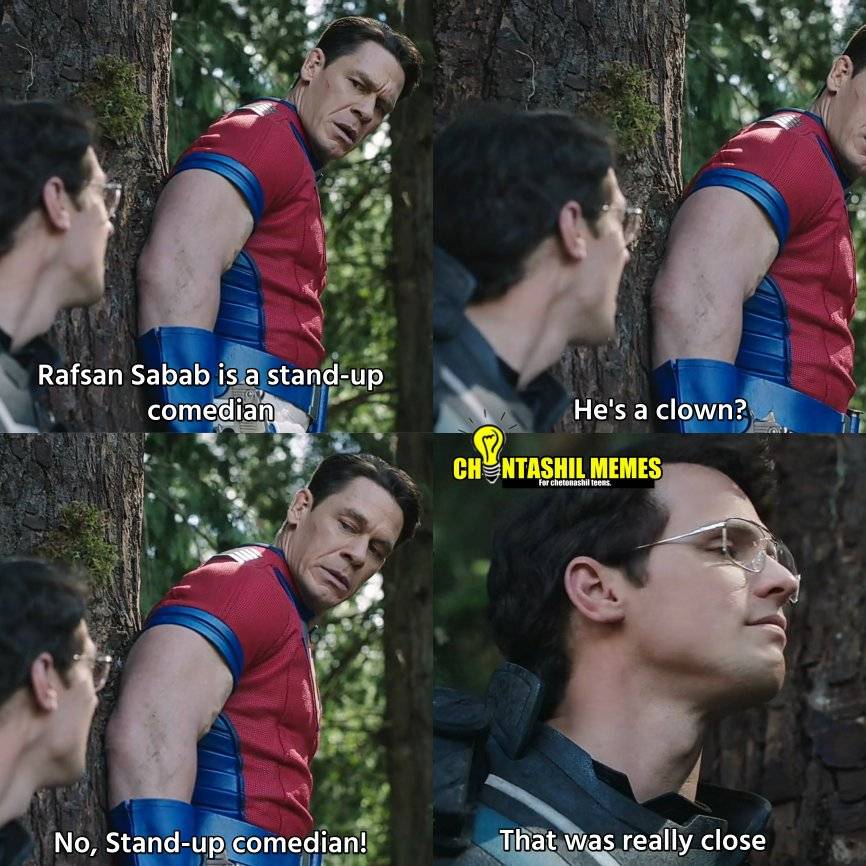
Caption: Rafsan Sabab is a stand up comedian     He's a clown?    No, stand-up comedian   That was really close
Label: non-hate